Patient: sex M, age 77
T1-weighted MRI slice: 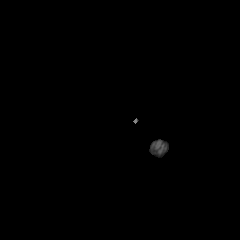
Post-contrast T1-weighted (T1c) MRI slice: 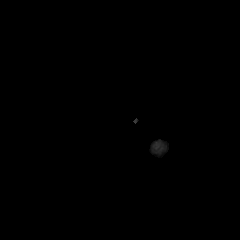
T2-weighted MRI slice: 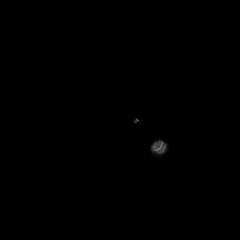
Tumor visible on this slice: no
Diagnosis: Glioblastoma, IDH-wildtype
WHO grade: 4